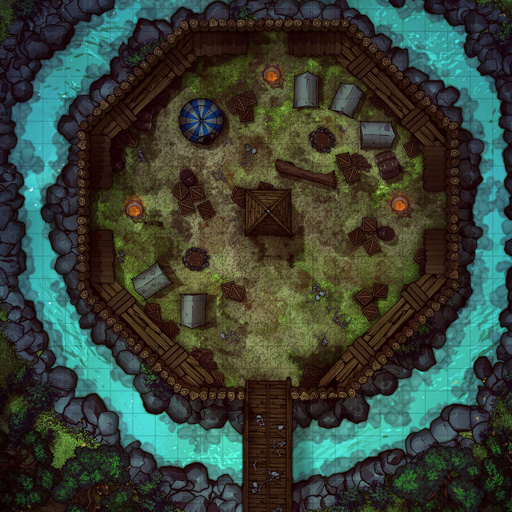
A D&D Grid Map stone cliffs around a circular river with a wooden fort inside a southern bridge and homes inside (Forest Bandit Fort Map)